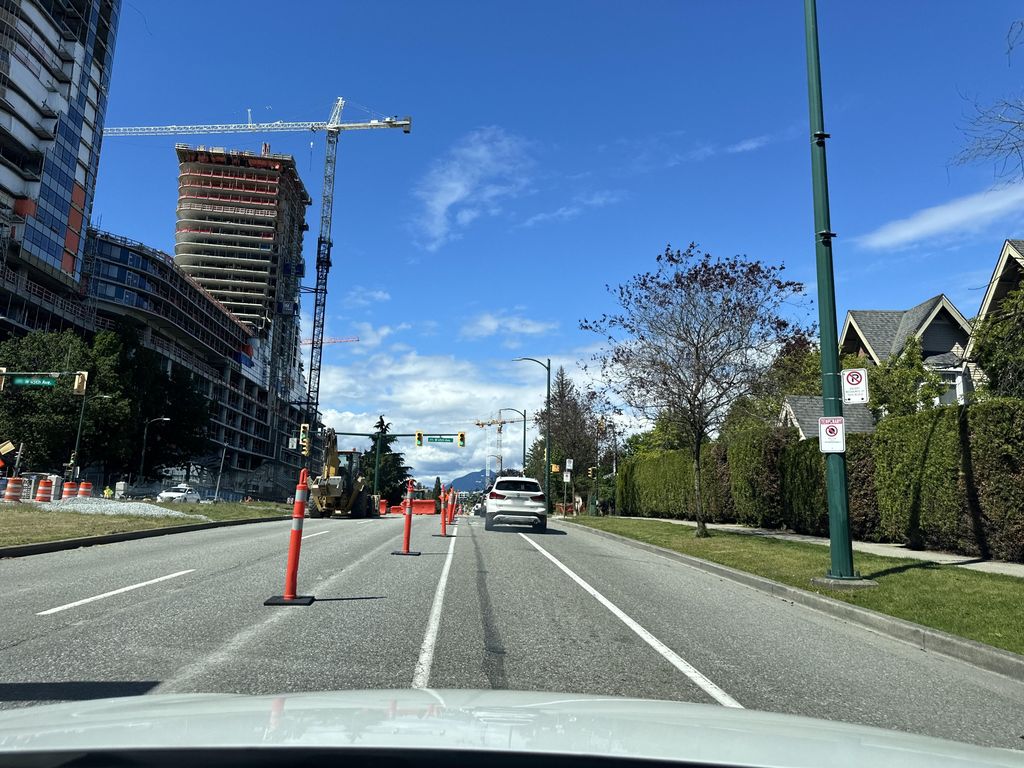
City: vancouver